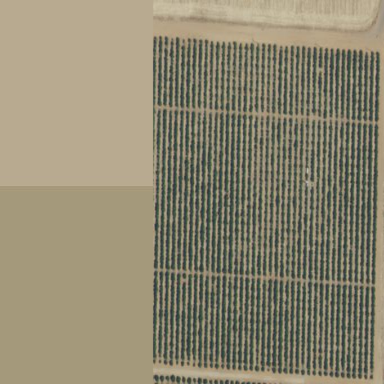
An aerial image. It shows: Orange orchard with rows of orange trees.